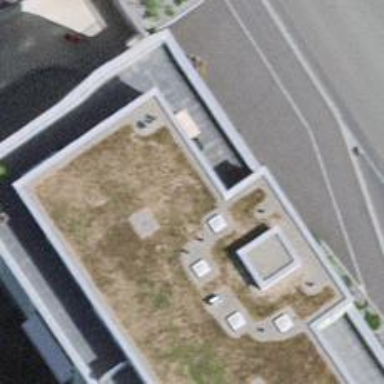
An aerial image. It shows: Bank.